Question: I'm following a tutorial and try to build a custom video player, over the Android's VideoView.
Now, when I touch the VideoView I want to show or hide the media controllers. If controllers are already shown, then hide them, if they are hidden, then show them.
Those media controllers are represented by 2 LinearLayouts, that sits over the VideoView.
The area highlighted with red, represents the VideoView borders in background.
My problem is that when I touch an area of media controller where it overlaps the VideoView, the media controllers are hidden. This is not the desired effect, because I'm not touching directly the VideoView, but the LinearLayout.

Here's my 'onTouch' implementation:
'''
@Override
public boolean onTouch(View v, MotionEvent event) {
if (!isMediaControlerShown) {
topPanel.setVisibility(View.VISIBLE);
bottomPanel.setVisibility(View.VISIBLE);
isMediaControlerShown = true;
} else {
topPanel.setVisibility(View.GONE);
bottomPanel.setVisibility(View.GONE);
isMediaControlerShown = false;
}
return false;
}
'''
And the scheleton of XML layout:
'''
<?xml version="1.0" encoding="utf-8"?>
<RelativeLayout xmlns:android="http://schemas.android.com/apk/res/android"
android:layout_width="fill_parent"
android:layout_height="fill_parent"
android:orientation="vertical" >
<VideoView
android:id="@+id/videoView"
android:layout_width="wrap_content"
android:layout_centerInParent="true"
android:layout_height="wrap_content" />
<!-- The top panel of the Video Player -->
<LinearLayout
android:visibility="gone"
android:id="@+id/top_panel"
style="@style/VideoTopPanel"
android:orientation="vertical" >
<!-- ////// -->
</LinearLayout>
<!-- The bottom panel of the Video Player -->
<LinearLayout
android:visibility="gone"
android:id="@+id/bottom_panel"
xmlns:android="http://schemas.android.com/apk/res/android"
style="@style/VideoBottomPanel"
android:orientation="vertical"
android:layout_alignParentBottom="true"
android:paddingBottom="@dimen/video_bottom_panel_padding_bottom"
android:paddingTop="@dimen/video_bottom_panel_padding_top" >
<!-- ////// -->
</LinearLayout>
</RelativeLayout>
'''
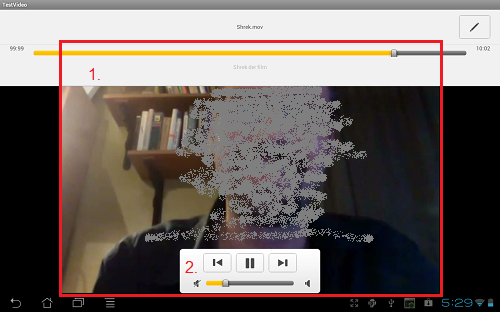
Answer: The issue was solved by setting a click listener to the view that was holding the controls, but do nothing onClick()
This way, the view received the click events and didn't disappear.